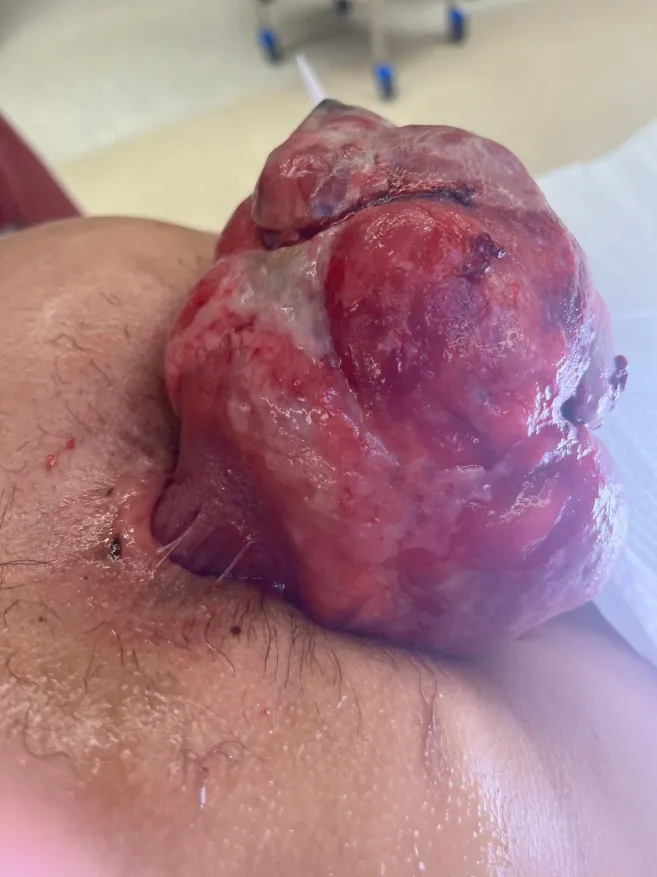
Large, protruding rectal mass discovered on physical examination.
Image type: medical_photograph (skin_photograph)